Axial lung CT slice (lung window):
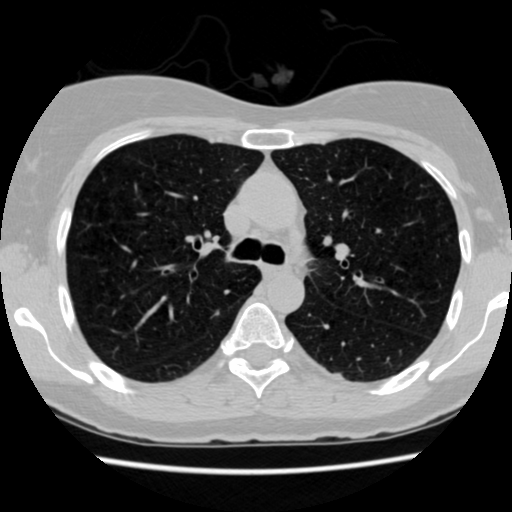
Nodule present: no